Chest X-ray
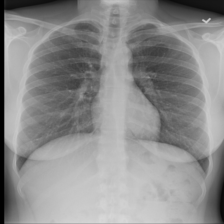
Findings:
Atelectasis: negative
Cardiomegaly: negative
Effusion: negative
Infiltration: negative
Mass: negative
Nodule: negative
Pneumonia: negative
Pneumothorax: negative
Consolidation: negative
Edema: negative
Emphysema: negative
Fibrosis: negative
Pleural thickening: negative
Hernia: negative